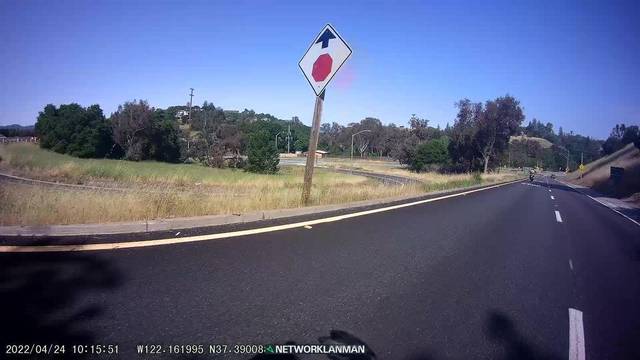
Region: United States
Coordinates: 37.39, -122.162